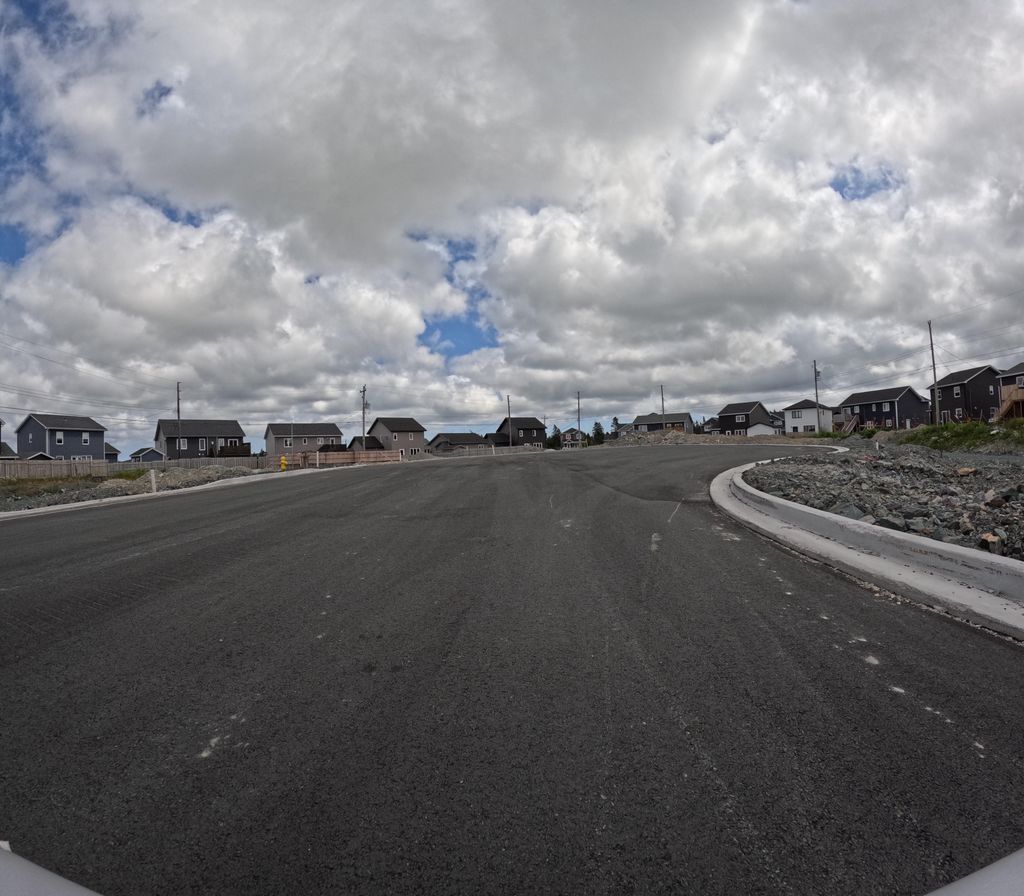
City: st_johns